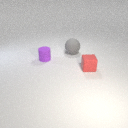
small purple rubber cylinder behind small red rubber cube